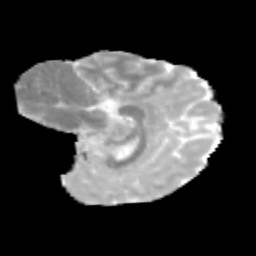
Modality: MD
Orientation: sagittal
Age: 11
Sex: male
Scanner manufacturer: siemens
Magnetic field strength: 3 T
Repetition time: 3.8 s
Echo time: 0.07 s